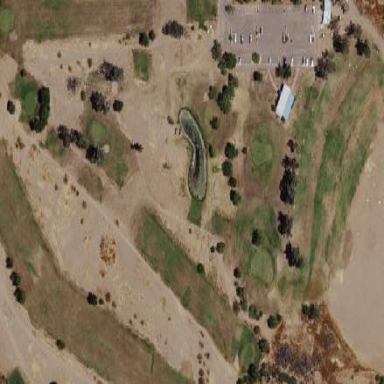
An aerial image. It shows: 9-hole golf course in the leisure land.